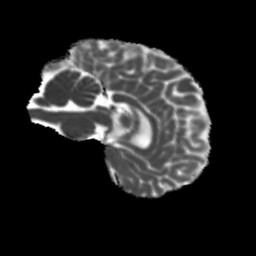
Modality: MD
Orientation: sagittal
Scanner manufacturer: siemens
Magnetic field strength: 3 T
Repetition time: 4 s
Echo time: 0.0594 s